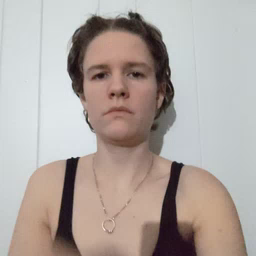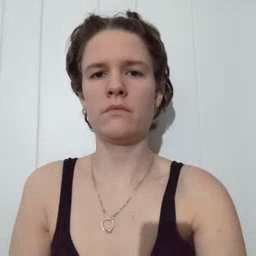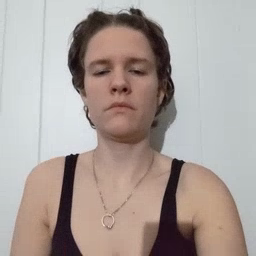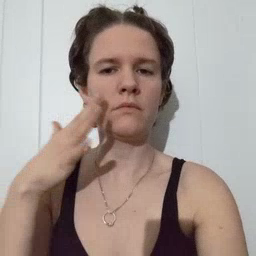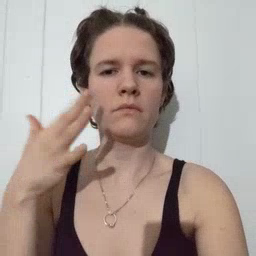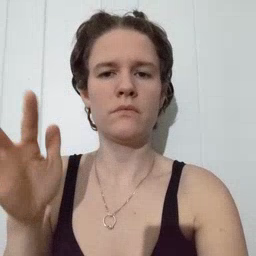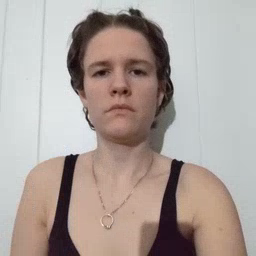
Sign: noisy